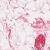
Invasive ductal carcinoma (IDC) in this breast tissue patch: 0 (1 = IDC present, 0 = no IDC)